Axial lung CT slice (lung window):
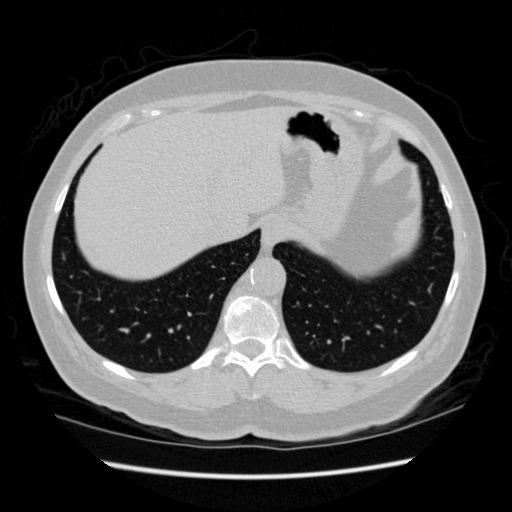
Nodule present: no